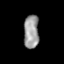
Tissue: prostate
Cell type: T cells
Senescence score: 0.2705
Nuclear area (px): 492
Mean DAPI intensity: 156.437